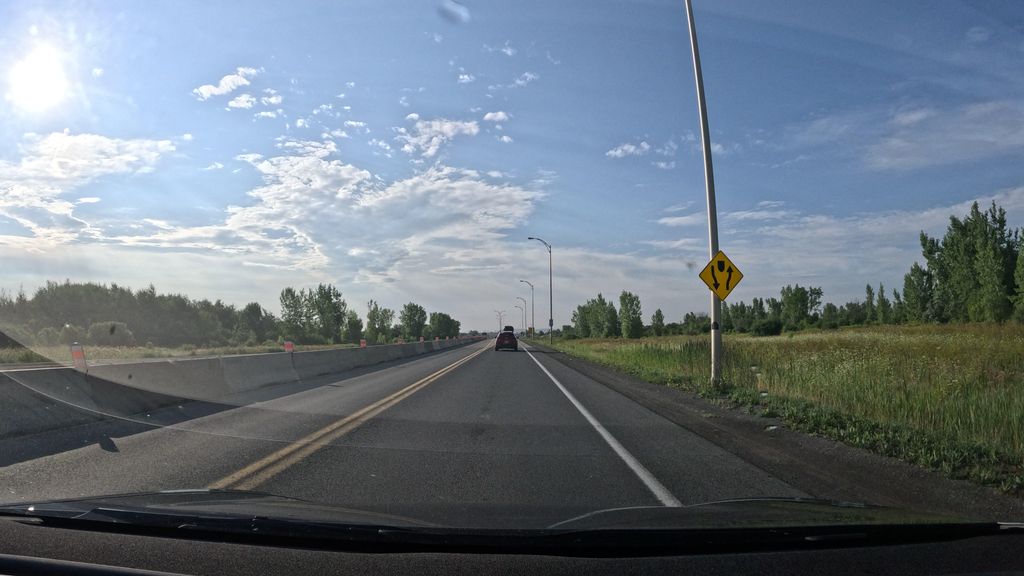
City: montreal